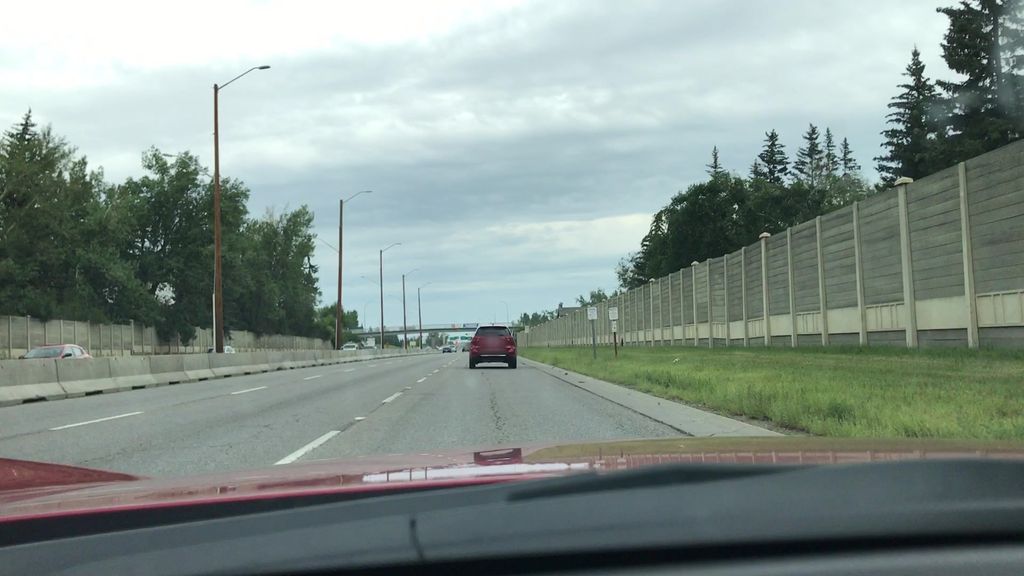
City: calgary